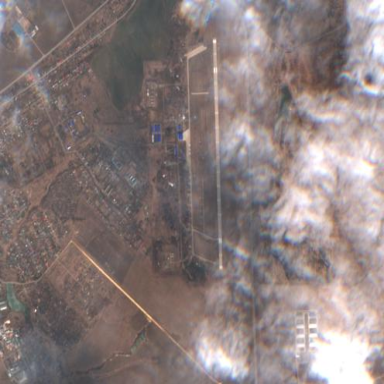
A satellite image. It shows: Military airfield located within aerodrome.